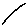
Label: line